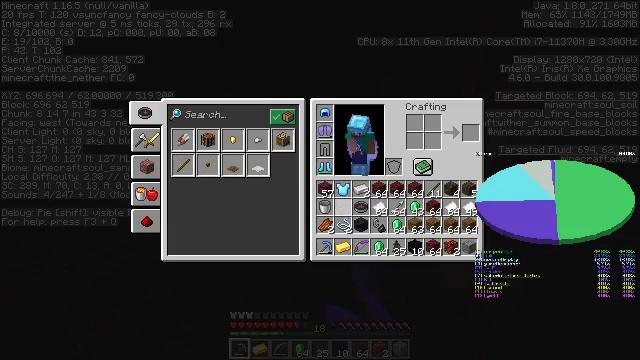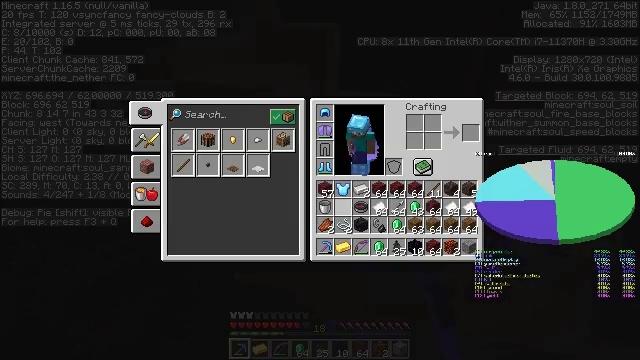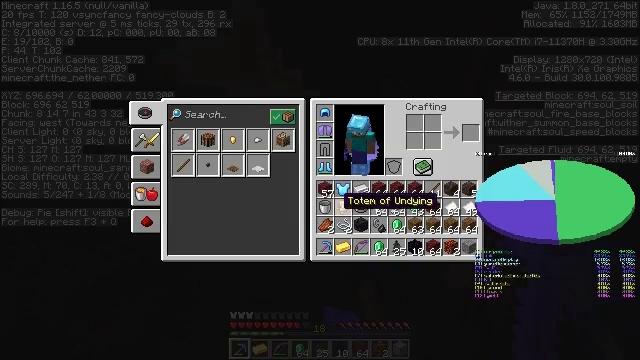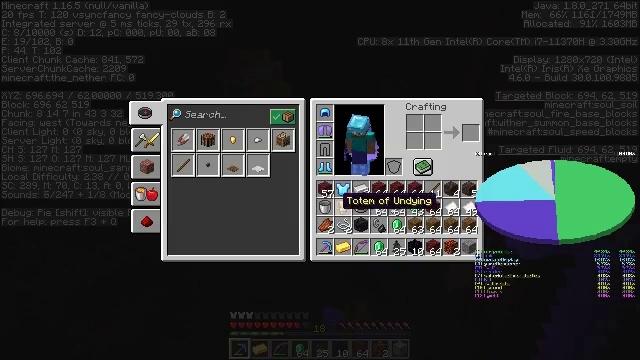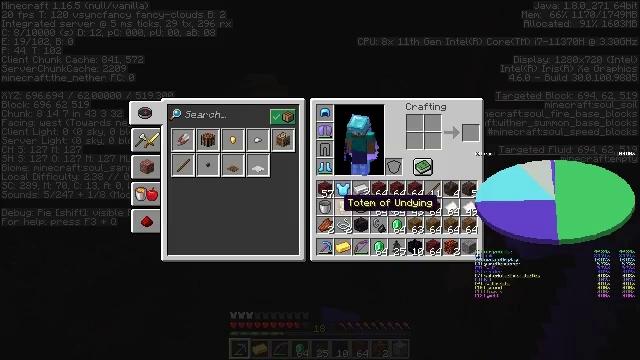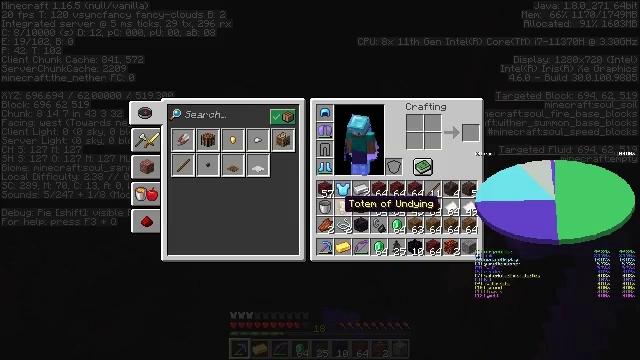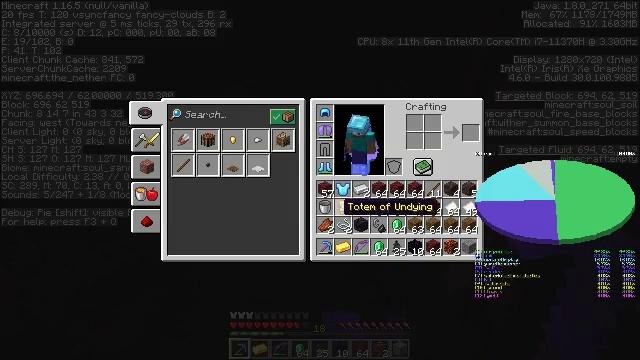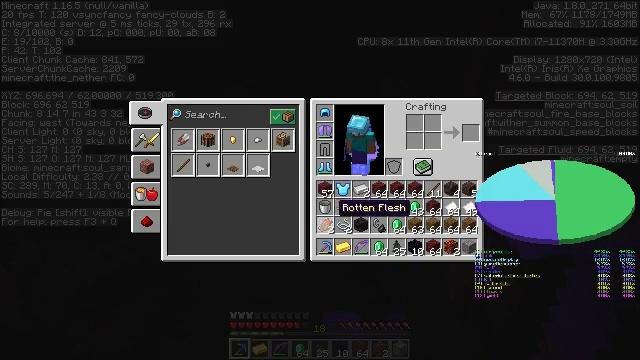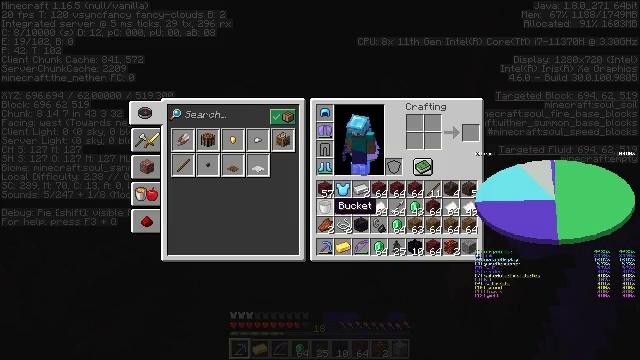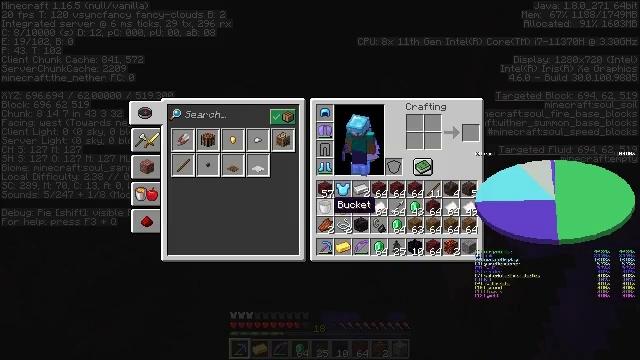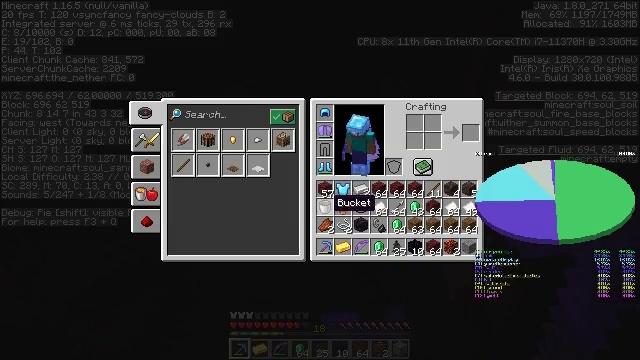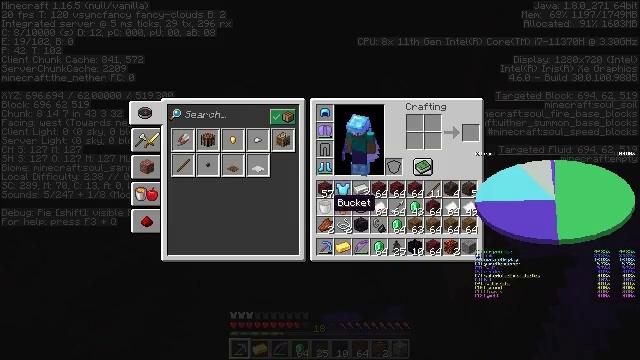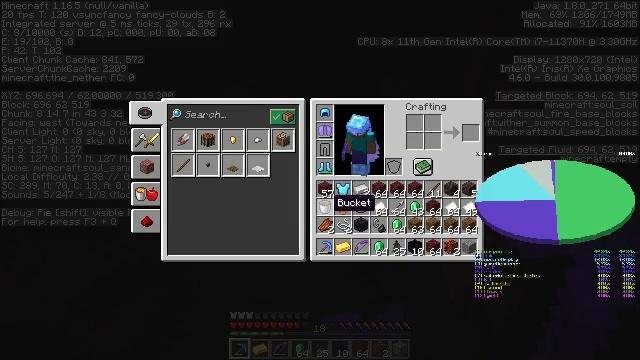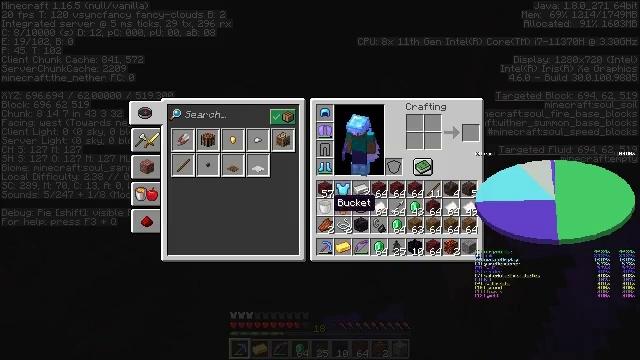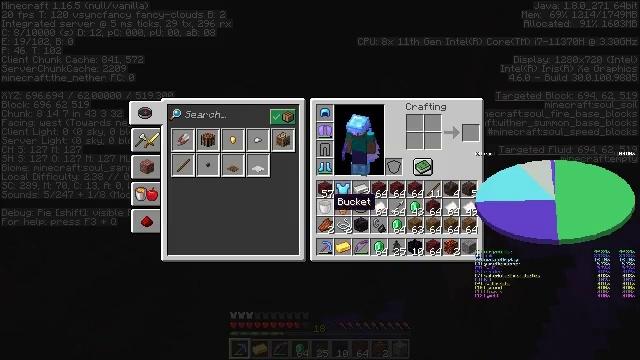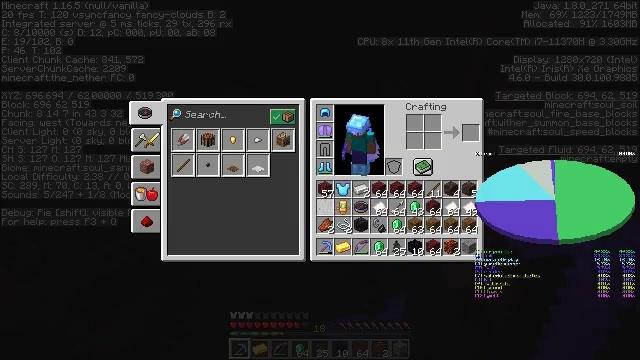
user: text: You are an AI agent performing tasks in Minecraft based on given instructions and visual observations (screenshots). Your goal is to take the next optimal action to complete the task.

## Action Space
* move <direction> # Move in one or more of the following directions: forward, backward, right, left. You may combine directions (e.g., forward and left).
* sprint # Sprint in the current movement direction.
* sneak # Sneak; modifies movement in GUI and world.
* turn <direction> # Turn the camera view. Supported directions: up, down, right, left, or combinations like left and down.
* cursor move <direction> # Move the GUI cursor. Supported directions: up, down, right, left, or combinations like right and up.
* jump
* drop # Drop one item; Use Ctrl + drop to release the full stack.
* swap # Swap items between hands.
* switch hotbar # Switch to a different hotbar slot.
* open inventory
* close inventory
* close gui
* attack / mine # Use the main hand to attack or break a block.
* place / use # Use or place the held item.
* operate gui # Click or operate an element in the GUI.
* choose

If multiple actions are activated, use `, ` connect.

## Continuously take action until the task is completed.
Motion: motion action
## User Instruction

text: Remove a bucket from the inventory.
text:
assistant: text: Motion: sprint, open gui
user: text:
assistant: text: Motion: sprint
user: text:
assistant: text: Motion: sprint
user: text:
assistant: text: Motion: sprint
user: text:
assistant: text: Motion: sprint
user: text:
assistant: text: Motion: sprint
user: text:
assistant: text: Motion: sprint
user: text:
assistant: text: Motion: sprint
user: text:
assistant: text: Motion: sprint
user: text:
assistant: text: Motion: sprint
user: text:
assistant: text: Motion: sprint
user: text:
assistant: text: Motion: sprint
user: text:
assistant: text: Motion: sprint
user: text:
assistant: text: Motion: sprint
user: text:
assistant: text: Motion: sprint, drop
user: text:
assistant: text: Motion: sprint, drop
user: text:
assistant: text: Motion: sprint, drop
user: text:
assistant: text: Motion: sprint
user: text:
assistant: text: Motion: sprint
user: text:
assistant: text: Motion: sprint